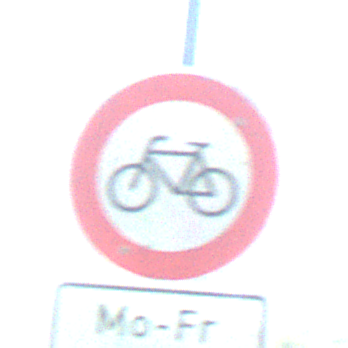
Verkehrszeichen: VerbotRadverkehr
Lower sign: ZeitangabenMitBeschraenkungAufWochentage2
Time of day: Midday
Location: Outdoor (Nature)
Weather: Clear
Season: NotSpecified
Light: Natural